Question: I have seen many posts regarding this, but couldnt find a good working answer. I have a navigation bar like below in the left side. On the right right side I have carousel.

I made it with the code below
'''
<div class="row">
<div class="col-sm-3"> <!-- start of nav items -->
<ul class="nav nav-tabs nav-stacked">
<li class="active"><a href="#">Home</a></li>
<li><a href="/2014/call_for_sessions">About</a></li>
<li><a href="/2014/volunteer">Brochure</a></li>
<li><a href="/2014/exhibit">Schedule</a></li>
<li><a href="/2014/call_for_sessions">Workshops</a></li>
<li><a href="/2014/call_for_sessions">Talks</a></li>
<li><a href="/2014/call_for_sessions">Register</a></li>
</ul>
</div>
'''
What I need is, I need to change the default color and mouseover color of this. What is the best and easiest way of customizing it. I need to get something like in the <URL>.
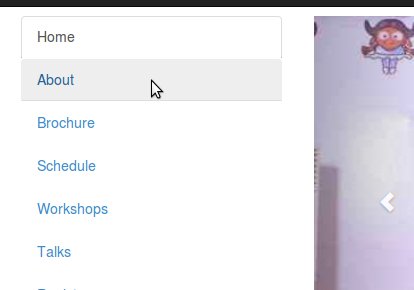
Answer: You can use the CSS inspector in your browser to see what CSS class names are being controlled by Bootstrap. In this case it's '.nav-tabs > li > a'. Then override these styles with the appropriate fade effect and margin changes...
'''
.nav-tabs > li > a, .nav-tabs>li.active>a {
background-color: #999999;
margin-right: 2px;
margin-bottom: 5px;
color: #ffffff;
border-radius: 5px;
-webkit-transition: all ease-in-out .3s;
-moz-transition: all ease-in-out .3s;
-ms-transition: all ease-in-out .3s;
-o-transition: all ease-in-out .3s;
transition: all ease-in-out .3s;
}
.nav-tabs > li > a:hover, .nav-tabs>li.active>a:hover {
background-color: #993333;
color: #fff;
}
'''
# Demo on Bootply